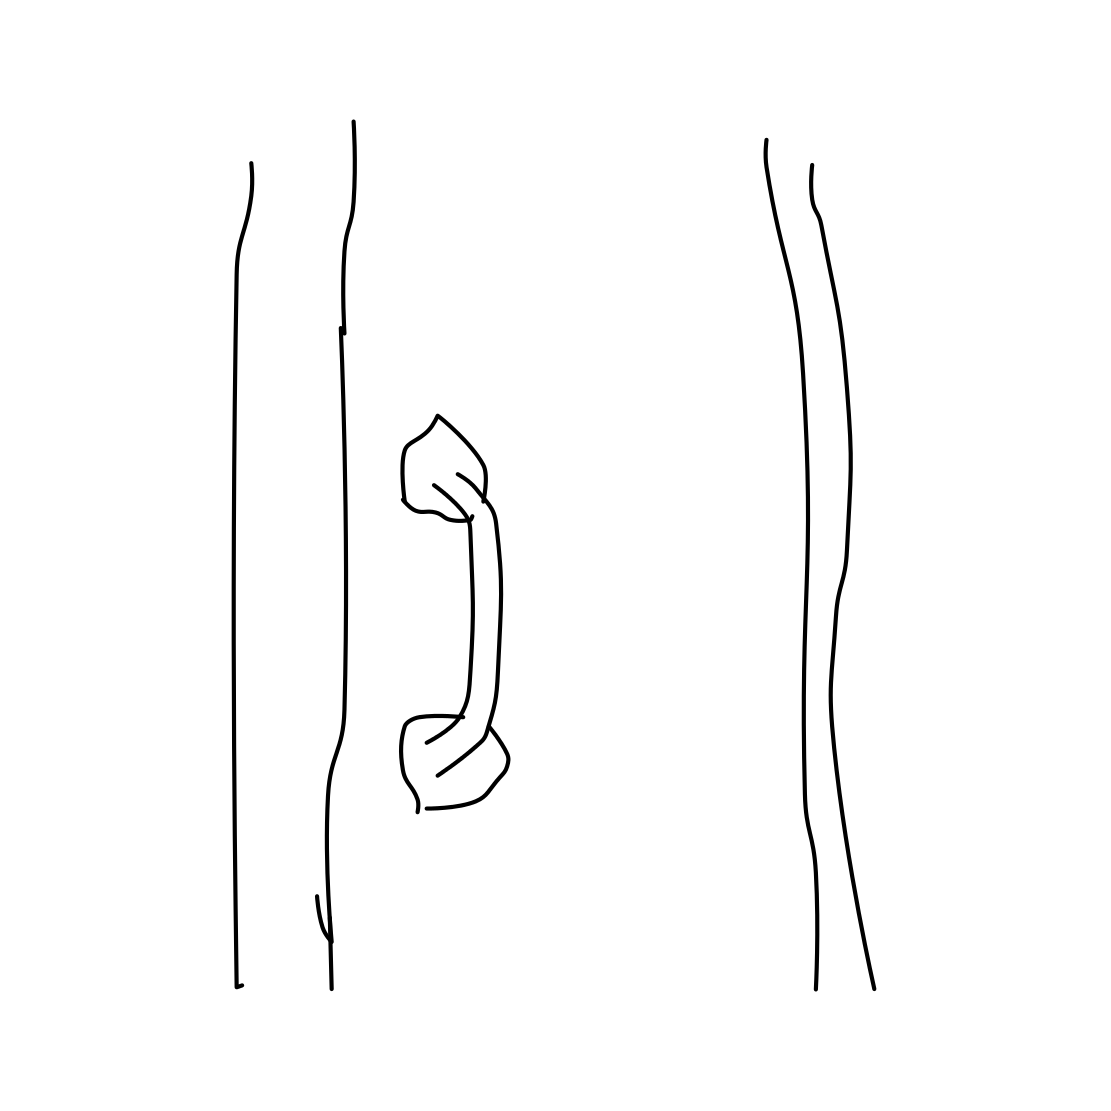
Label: door handle